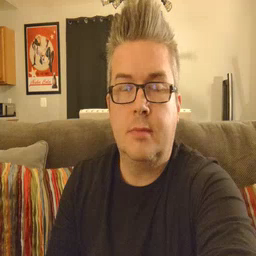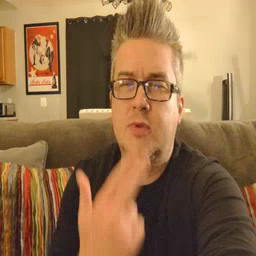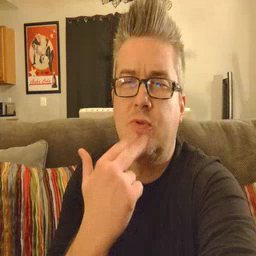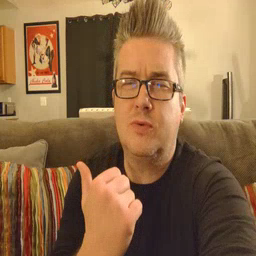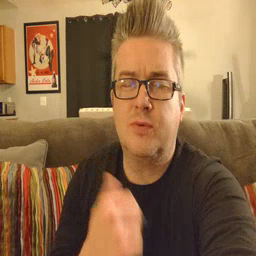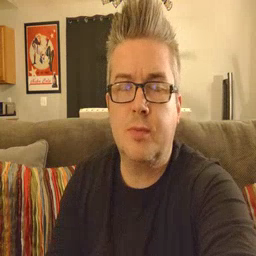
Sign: cute